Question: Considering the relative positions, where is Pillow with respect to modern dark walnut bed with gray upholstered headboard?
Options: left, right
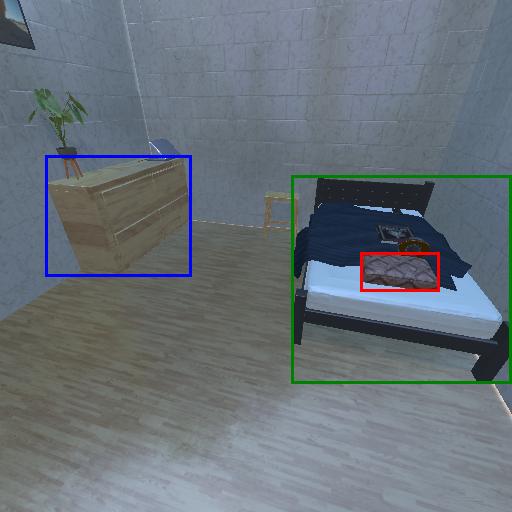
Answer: left